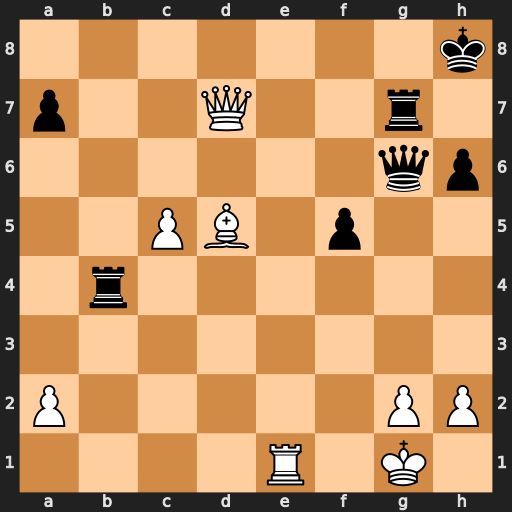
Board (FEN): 7k/p2Q2r1/6qp/2PB1p2/1r6/8/P5PP/4R1K1
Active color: w
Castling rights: -
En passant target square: -
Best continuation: Re8+ Qxe8 Qxe8+